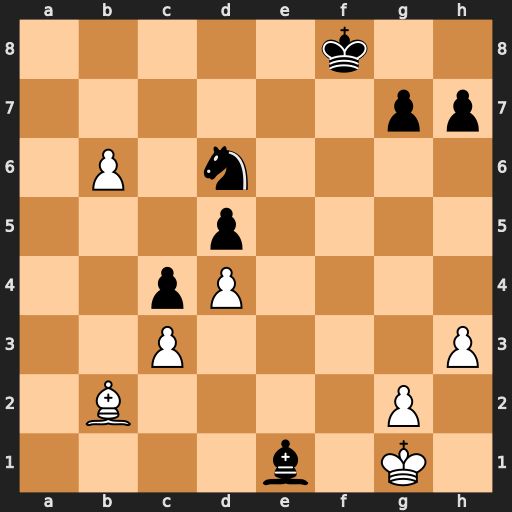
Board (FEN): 5k2/6pp/1P1n4/3p4/2pP4/2P4P/1B4P1/4b1K1
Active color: w
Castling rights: -
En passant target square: -
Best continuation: Ba3 Ke8 Bxd6